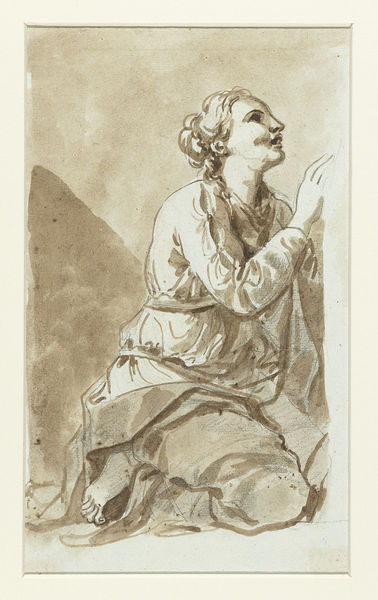
Titel: Knielende heilige
Künstler: Etienne de Lavallée-Poussin
Standort: Amsterdam
Institution: Rijksmuseum
Schlagwörter: folds, hands, white, arm, black, blouse, dress, face, female, gray, hair, lady, nose, painting, portrait, robe, room, sit, sitting, talking, wall, woman, gown, brown, floor, hand, profile, ear, girl, head, drapes, feet, drawing, shadow, chin, mouth, sketch, curl, cheeks, neck, pose, shoulder, prayer, watercolor, foot, study, eye, finger, fingers, cheek, kneeling, pray, praying, sepia, knee, slave, kneel, prisoner, knees, speaking, brows, toes, tunic, elbow, plea, cheekbone, lament, highlight, begger, blowjob, w\shadow